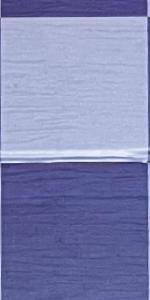
Label: Empty